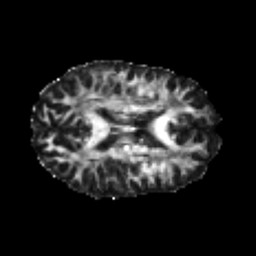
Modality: FA
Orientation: axial
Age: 25
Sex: female
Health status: healthy
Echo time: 0.074 s